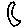
Label: moon